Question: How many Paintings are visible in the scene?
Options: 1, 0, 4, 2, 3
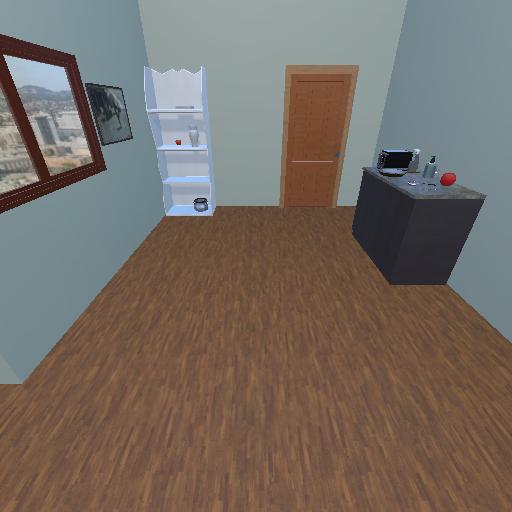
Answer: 1